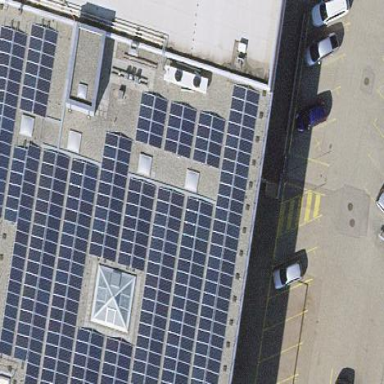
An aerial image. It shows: Solar power generator using photovoltaic method with solar photovoltaic panel types.